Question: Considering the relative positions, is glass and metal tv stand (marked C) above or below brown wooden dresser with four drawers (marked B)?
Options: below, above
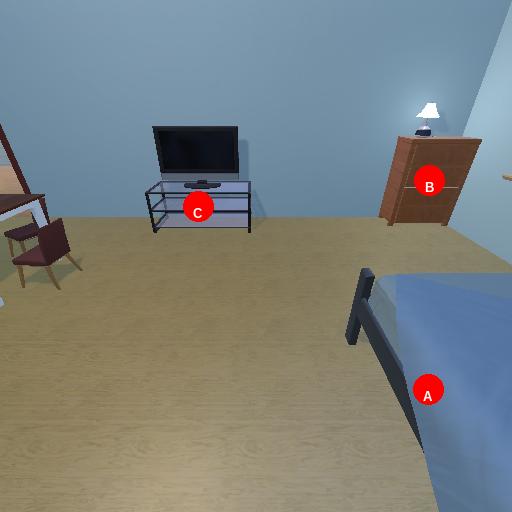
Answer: below